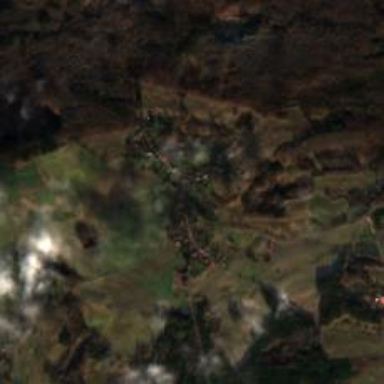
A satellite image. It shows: Small hamlet.